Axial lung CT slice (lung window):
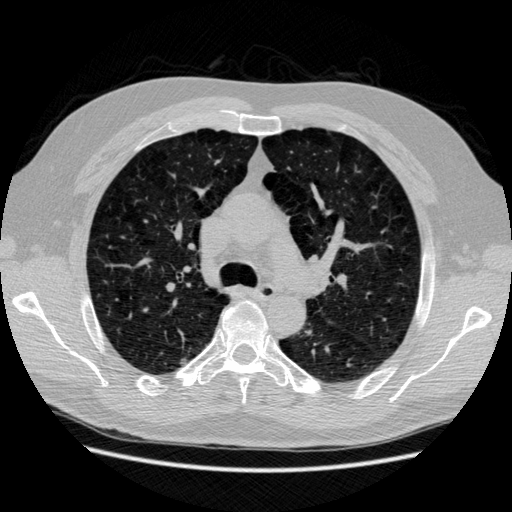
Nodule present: yes
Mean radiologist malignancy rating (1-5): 3